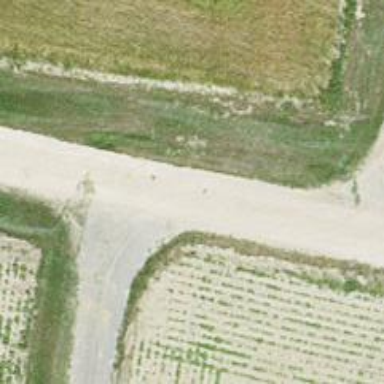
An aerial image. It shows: Unpaved track with grade2 tracktype.